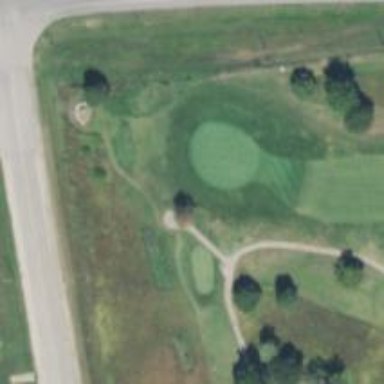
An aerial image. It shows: Service road designated as golf cart path.